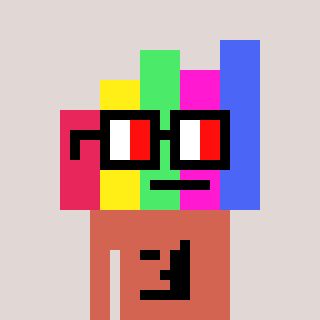
a pixel art character with square glasses with black frames and red eyes, a bar chart-shaped head and a peachy-colored body on a warm background